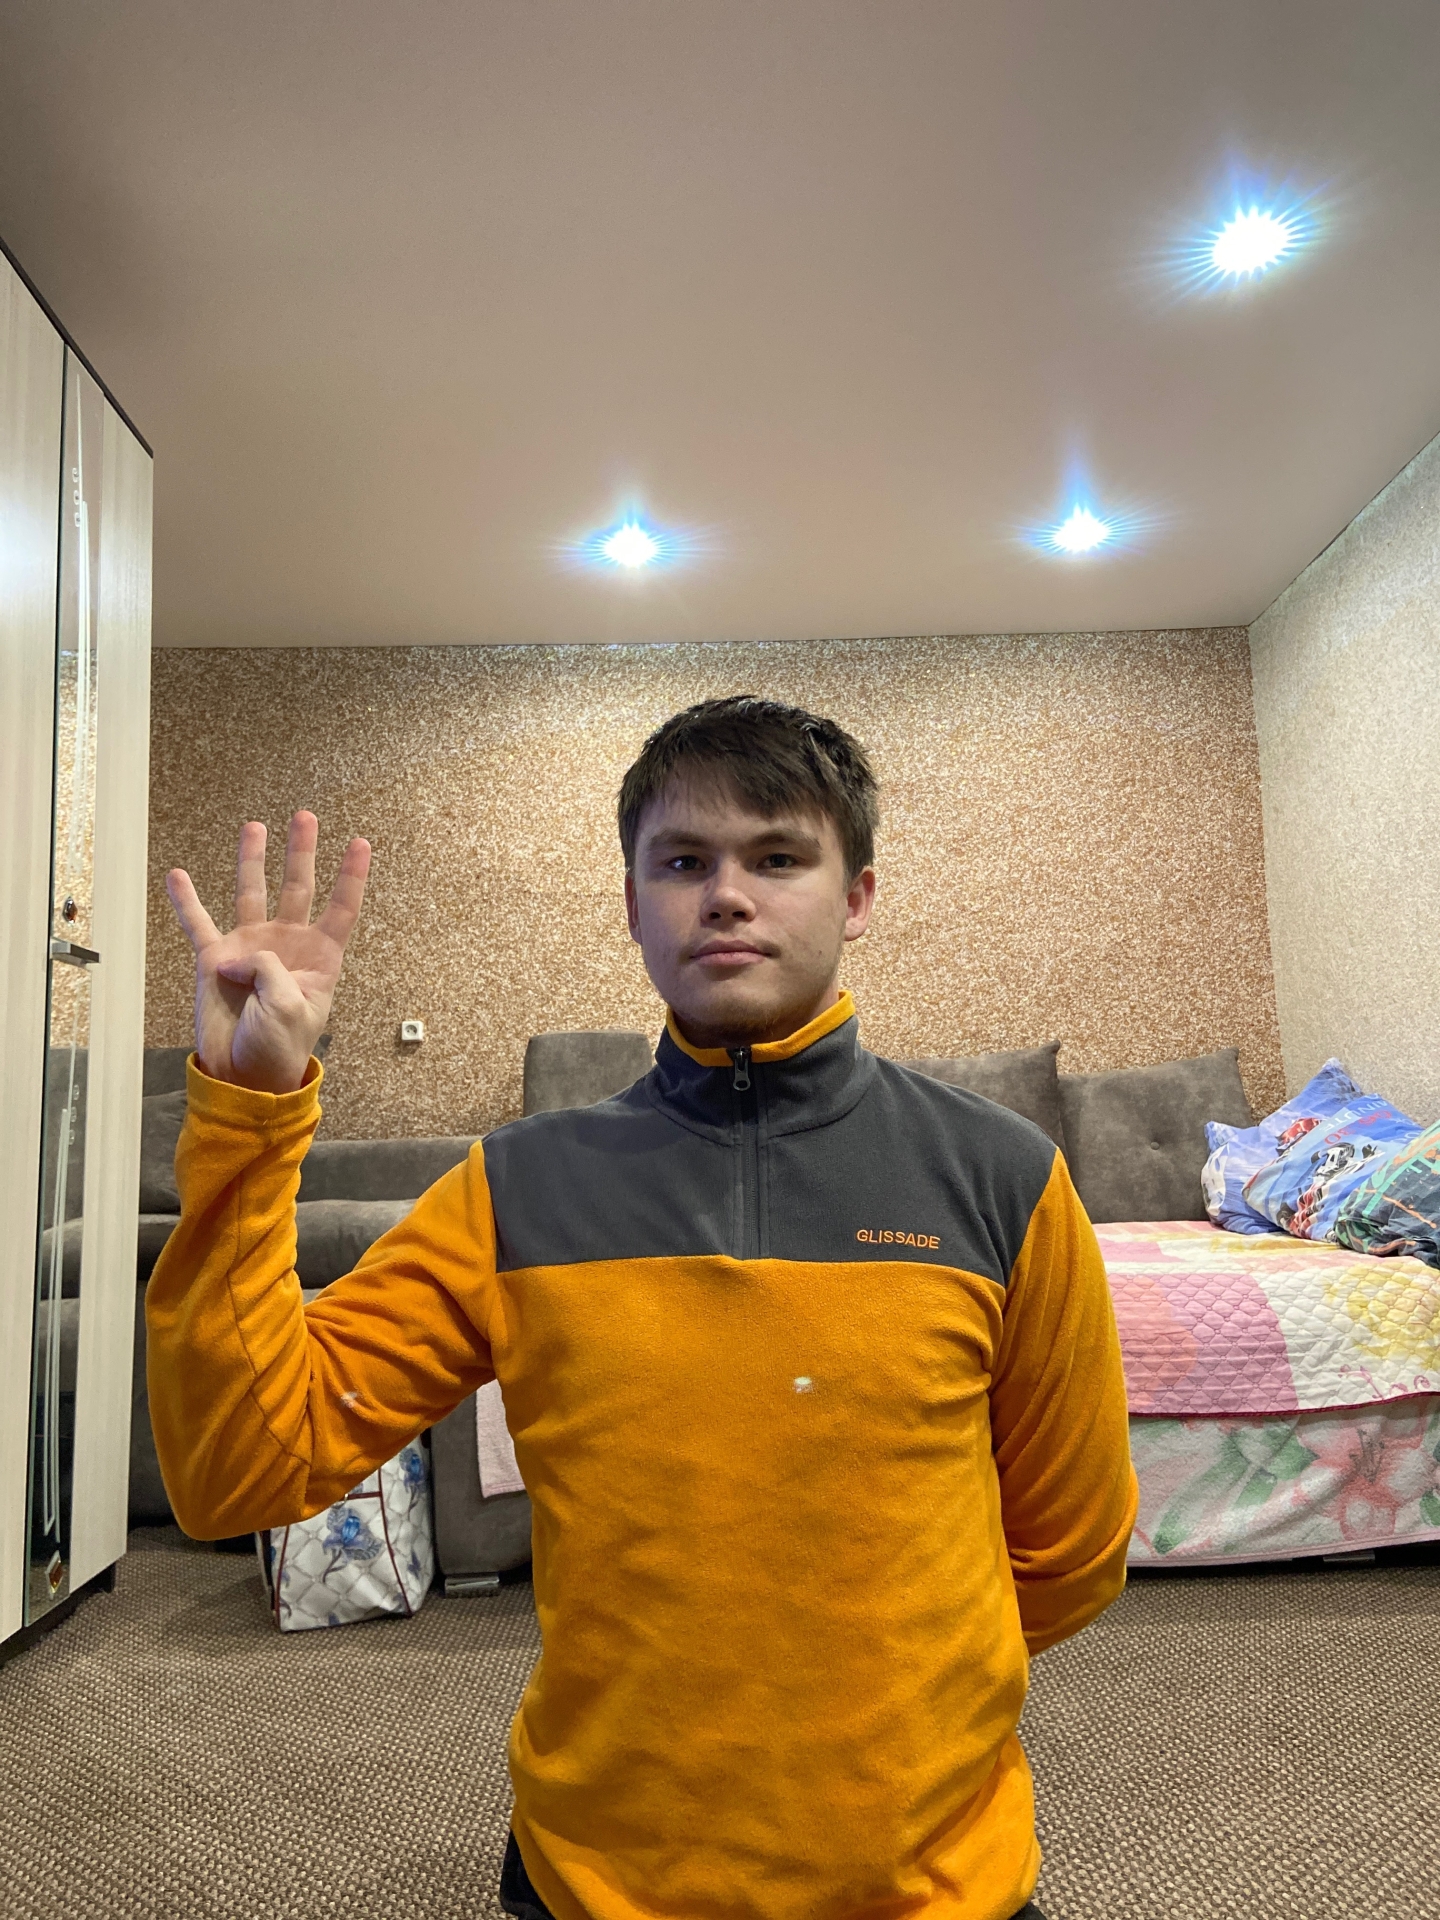
Label: clear